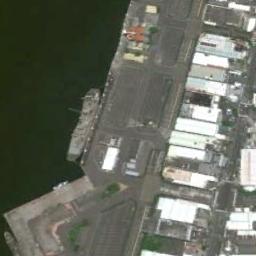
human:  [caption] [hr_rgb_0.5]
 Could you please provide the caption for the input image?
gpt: An off-white general cargo ship docked by the dock with many warehouses .

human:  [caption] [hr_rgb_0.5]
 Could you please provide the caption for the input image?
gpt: Many buildings are beside the ship .

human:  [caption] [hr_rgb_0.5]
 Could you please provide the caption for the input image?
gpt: The ship is docked next to lots of dense buildings and the water is dark green .

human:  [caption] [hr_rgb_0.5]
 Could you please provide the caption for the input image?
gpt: There is a ship in the green water on the shore .

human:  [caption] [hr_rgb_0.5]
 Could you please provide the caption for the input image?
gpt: The ship is at the harbor beside some white buildings .